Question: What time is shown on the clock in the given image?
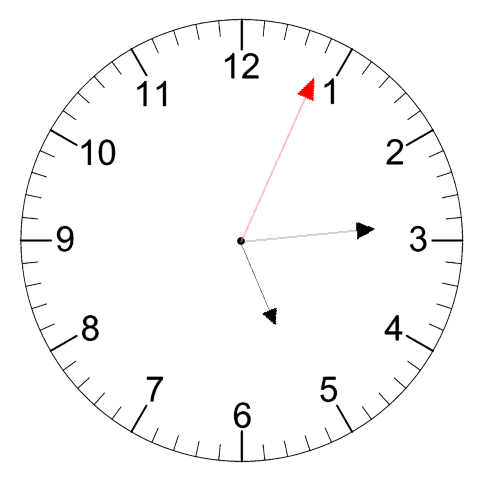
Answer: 05:14:04